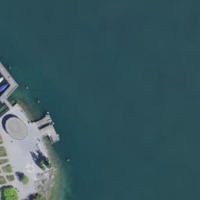
EUNIS habitat code: 14
Species observed at this site:
Asplenium trichomanes
Lycopus europaeus
Asplenium scolopendrium